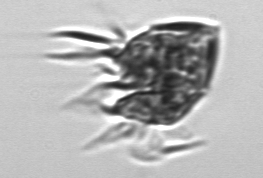
Label: Strombidium_morphotype1